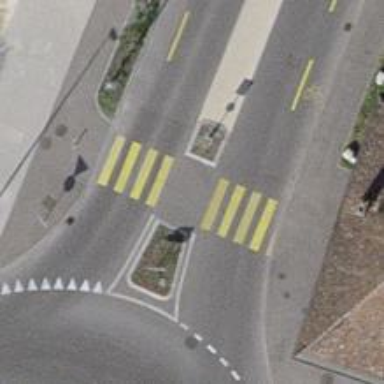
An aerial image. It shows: Asphalt footway with marked zebra crossing featuring traffic calming table and island.